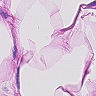
Metastatic tissue present: no